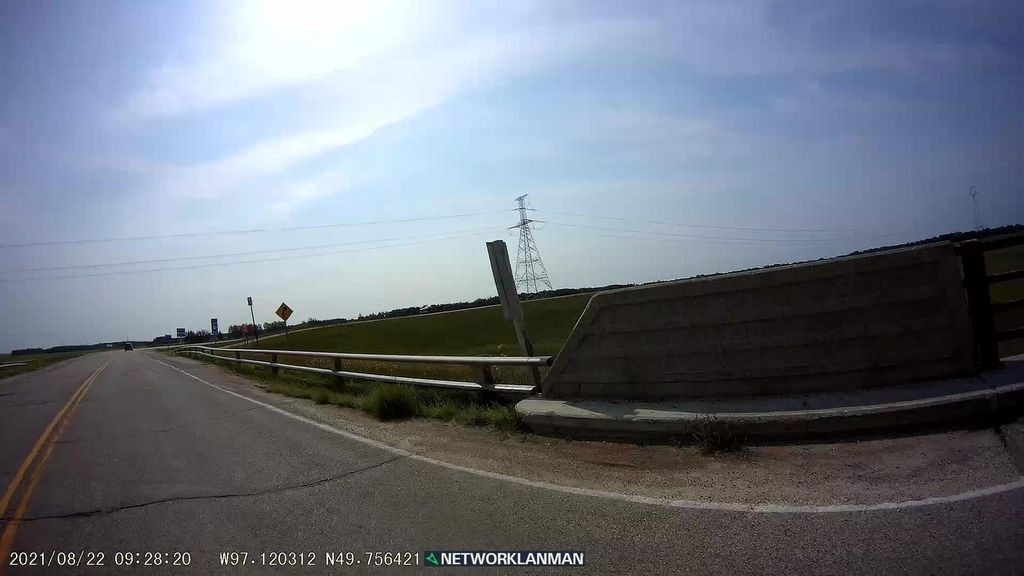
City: winnipeg